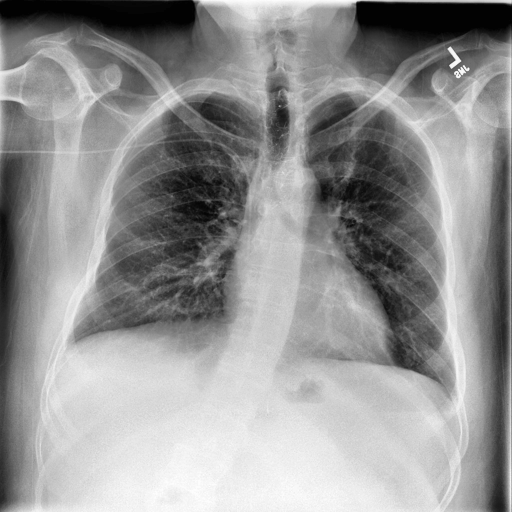
Finding: NORMAL